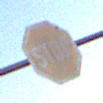
Verkehrszeichen: Stop
Umgebung: Outdoor, Nature
Tageszeit: SunriseSunset
Wetter: Clear
Licht: Natural
Jahreszeit: NotSpecified
Kontrast: LowContrast